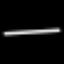
Label: line